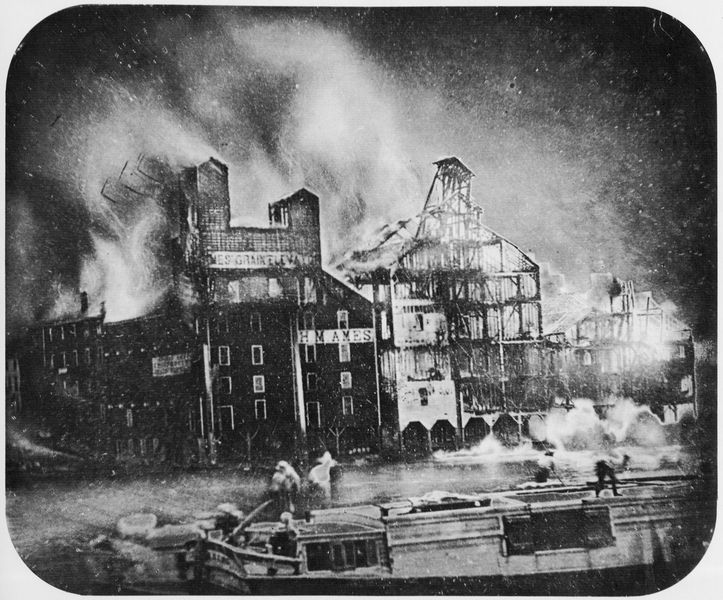
Titel: Brand von Mühlen in Oswego (Staat New York)
Künstler: Amerikanischer Photograph
Standort: New York (New York)
Institution: Sammlung »International Museum of Photography«, George Eastman House, Rochester
Schlagwörter: baum, dunkel, feuer, himmel, mann, schatten, wasser, weiß, wolken, bäume, fluss, menschen, see, sitzen, stadt, ufer, abend, fenster, frankreich, frau, glas, grau, hell, holz, laterne, licht, männer, nacht, schwarz, straße, terasse, zeichnung, gebäude, haus, tier, architektur, mensch, rahmen, tod, bild, schauen, häuser, gewässer, qualm, rauch, dunkelheit, kontrast, boot, kahn, ruder, rund, turm, chaos, nachthimmel, schiff, ansicht, fassade, zuschauer, giebel, klein, fabrik, hafen, industrie, werft, masten, brand, dampf, katastrophe, krieg, trümmer, unglück, zerstörung, halle, foto, fotografie, photographie, schild, ruine, gerüst, flamme, türme, brennen, explosion, flammen, lodern, schwarz-weiss, gefahr, hektik, panik, dachstuhl, photo, ecken, rau, anblick, scwarz, kontor, leuchtend, löschen, london, stahl, abgerundet, asche, anlegestelle, rettung, grell, speicher, feuersbrunst, lager, amsterdam, inferno, gerippe, bogengang, lagerhalle, feuerwehr, funken, funkenflug, mannf, verbrennen, daguerrotypie, einsturz, helldunkelkontrast, stereoskop, san francisco, steuermann, knistern, löscharbeiten, nachct, turm4, stadtbrand, 20. jahrhundert, tereasse, alles kaputte, ames, farbikgebäude